Question: I am implementing a fast optimization algorithm using fixed point method in matlab. The goal of that method is that find optimal value of 'u'. Denote 'u={u_i,i=1..2}'. The optimal value of u can be obtained as following steps:

Sorry about my image because I cannot type mathematics equation in here.
To do that task, I tried to find u follows above steps. However, I don't know how to implement the term \sum_{j!=i} (u_j-1) in equation 25. This is my code. Please see it and could you give me some comment or suggestion about my implementation to correct them. Currently, I tried to run that code but it give an incorrect answer.
'''
function u = compute_u_TV(Im0, N_class)
%%%%%%%%%%%%%%%%%%%%%%%%%%%%%%%%%%%%%%%%%%%%%%%%%%%
% Initialization
%%%%%%%%%%%%%%%%%%%%%%%%%%%%%%%%%%%%%%%%%%%%%%%%%%%
theta=0.001;
gamma=0.01;
tau=0.1;
sigma=0.1;
N_class=2; % only have u1 and u2
%%%%%%%%%%%%%%%%%%%%%%%%%%%%%%%%%%%%%%%%%%%%%%%%%%%
% Iterative segmentation process
%%%%%%%%%%%%%%%%%%%%%%%%%%%%%%%%%%%%%%%%%%%%%%%%%%%
for i=1:N_class
v(:,:,i) = Im0/max(Im0(:)); % u between 0 and 1.
qxv(:,:,i) = zeros(size(Im0));
qyv(:,:,i) = zeros(size(Im0));
u(:,:,i) = v(:,:,i);
for iteration=1:10000
u_temp=u;
% Update v
Divqi = ( BackwardX(qxv(:,:,i)) + BackwardY(qyv(:,:,i)) );
Term = Divqi - u(:,:,i)/ (theta*gamma);
TermX = ForwardX(Term);
TermY = ForwardY(Term);
Norm = sqrt(TermX.^2 + TermY.^2);
Denom = 1 + tau*Norm;
%Equation 24
qxv(:,:,i) = (qxv(:,:,i) + tau*TermX)./Denom;
qyv(:,:,i) = (qyv(:,:,i) + tau*TermY)./Denom;
v(:,:,i) = u(:,:,i) - theta*gamma* Divqi; %Equation 23
% Update u
u(:,:,i) = (v(:,:,i) - theta* gamma* Divqi -theta*gamma*sigma*(sum(u(:))-u(:,:,i)-1))./(1+theta* gamma*sigma);
u(:,:,i) = max(u(:,:,i),0);
u(:,:,i) = min(u(:,:,i),1);
check=u_temp(:,:,i)-u(:,:,i);
if(abs(sum(check(:)))<=0.1)
break;
end
end
end
%%%%%%%%%%%%%%%%%%%%%%%%%%%%%%%%%%%%%%%%%%%%%%%%%%%%%%%%%
% Sub-functions- X.Berson
%%%%%%%%%%%%%%%%%%%%%%%%%%%%%%%%%%%%%%%%%%%%%%%%%%%%%%%%%
function [dx]=BackwardX(u);
[Ny,Nx] = size(u);
dx = u;
dx(2:Ny-1,2:Nx-1)=( u(2:Ny-1,2:Nx-1) - u(2:Ny-1,1:Nx-2) );
dx(:,Nx) = -u(:,Nx-1);
function [dy]=BackwardY(u);
[Ny,Nx] = size(u);
dy = u;
dy(2:Ny-1,2:Nx-1)=( u(2:Ny-1,2:Nx-1) - u(1:Ny-2,2:Nx-1) );
dy(Ny,:) = -u(Ny-1,:);
function [dx]=ForwardX(u);
[Ny,Nx] = size(u);
dx = zeros(Ny,Nx);
dx(1:Ny-1,1:Nx-1)=( u(1:Ny-1,2:Nx) - u(1:Ny-1,1:Nx-1) );
function [dy]=ForwardY(u);
[Ny,Nx] = size(u);
dy = zeros(Ny,Nx);
dy(1:Ny-1,1:Nx-1)=( u(2:Ny,1:Nx-1) - u(1:Ny-1,1:Nx-1) );
%%%%%%%%%%%%%%%%%%%%%%%%%%%%%%%%%%%%%%%%%%%%%%%%%%%%%%%%%
% End of sub-function
%%%%%%%%%%%%%%%%%%%%%%%%%%%%%%%%%%%%%%%%%%%%%%%%%%%%%%%%%
'''
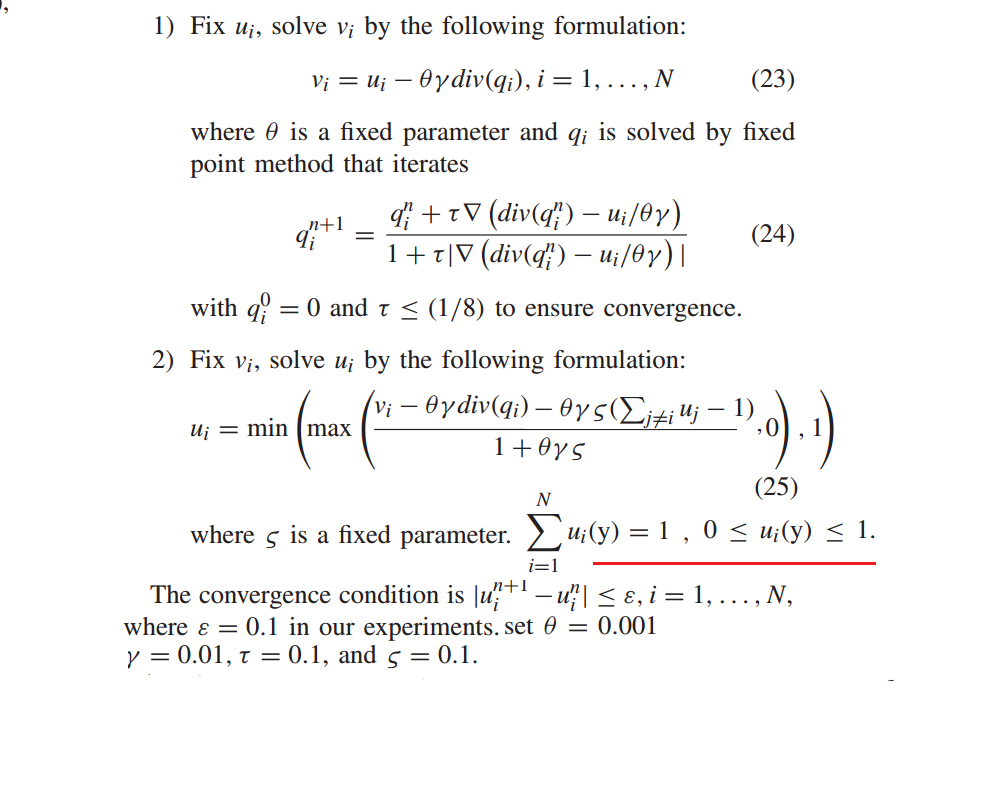
Answer: You should do
'''
u(:,:,i) = (v(:,:,i) - theta* gamma* Divqi -theta*gamma*sigma* ...
(sum(u(:,:,1:size(u,3) ~= i),3) -1))./(1+theta* gamma*sigma);
'''
The part you were searching for is
'''
sum(u(:,:,1:size(u,3) ~= i),3)
'''
Let's decompose this :
'''
1:size(u,3) ~= i
'''
is a vector containing all values from 1 to the max size of 'u' on the third dimension except 'i'.
Then
'''
u(:,:,1:size(u,3) ~= i)
'''
is all the matrix of the third dimension of 'u' except for 'j = i'
Finally,
'''
sum(...,3)
'''
is the sum of all the matrix by the thrid dimension.
Let me know if it does help!